Question: I am currently trying to graph a time series of a price spread and then add an abline with a regression. Currently this is just a AR(1) because I wanted to get the plot right before starting.
The data is from a .XLS
and is organized as such in OpenOffice
'''
Date - Price1 - Price 2 - NA.(Empty)
01.01.1982 - 1.56 - 2.53 -
[...]
'''
I am reading this as
'''
library(xlsx)
library(AER)
x<-read.xlsx("data.xlsx",1)
'''
then I fill the empty column like so
'''
x$NA.=(x$Price1-x$Price2)
'''
So I now have a table in memory that produces this head()
'''
Date Price1 Price2 NA.
1 1987-08-28 18.30 19.44 1.24
2 1987-08-31 18.65 19.75 1.12
'''
(there is an index column before Date, I don't really need it since I plot by date but its there)
I then do
'''
plot(x$Date,x$NA.)
'''
I get the correct plot. I have modified that plot command a bit to get correct grids, axis and dates and lines etc, but the problem I have also persists even with the simple plot version above, so the problem is not with my edits.
The problem is the following:
If I now try to plot a line
'''
abline(a=1,b=1,col="blue")
'''
It doesn't work. The command goes through, but it does not show a line. However:
'''
abline(a=1,b=0,col="blue")
'''
works as intended and shows a blue, horizontal line.
The problem I have is that I want to feed a regression object into the plot, for example like so
'''
SPRC=zoo(x$NA.,x$Date)
SPRC2=lag(SPRC, -1)
SPRC=SPRC[2:length(SPRC)]
LMO<-lm(SPRC ~ SPRC2)
abline(a=LMO$coefficients[2],b=LMO$coefficients[1],col="red")
'''
What I am trying to do is a simple AR to test things out. The regression works as intended, but the abline does not produce an output.
I also tried to do abline without variables - it works only if it b=0. I also tried instead to do a
'''
plot(SPRC)
'''
and then any kind of abline, but either none shows up or it becomes a vertical line (!). Only if b=0 it becomes a horizontal line.
I imagine this has to do with the data object or input, but I am really lost on why it does not work. I also tried an as.Date on the Date object, but that does not change anything. All other plot commands seem to work, like adding custom grids, par, locator texts, axis etc. The problem occurs if I start a clean R session and pretty much only enter the code above.
I also tried to switch around the regression variables, the a and b values, or the order of the plot variables. It still does not work
Can you imagine what might be the issue?
Edit:
I just checked the datatypes if typeof().
typeof x is "list", everything else is "double", even if I do a 'x$Date<-as.Date(x$Date,"%d.%m.%Y")'
Edit2:
I went ahead and saved the file as csv and read it with read.csv
then I did
'''
plot(x$Price1)
'''
and
'''
abline(a=40,b=1)
'''
All it does is produce a vertical(!) line that is slightly turned clockwise.
Is my R broken?

(I realize the scale is off for the price - the spread is around 0. But even with an a=40, the line is identical)
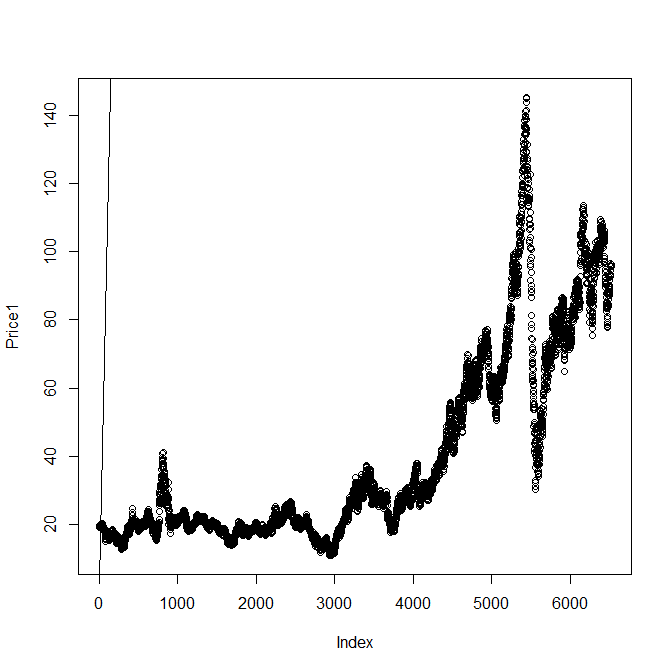
Answer: '''
x<- read.table(text="Date Price1 Price2 NA.
28.08.1987 18.30 19.44 1.24
31.08.1987 18.65 19.75 1.12", sep="", header=TRUE)
x$Date <- as.Date(x$Date, "%d.%m.%Y")
plot(x$Date, x$NA.)
'''

My locale settings are in french, so the x labels stands for Friday to Monday.
'''
# If we're trying to find the actual coordinates of some points on the plot
# here is what we find:
locator()
$x
[1] <PHONE>.<PHONE>.967
$y
[1] 1.182379 1.186610 1.182908
# The x axis is running from 6448 to 6451 and here is the reason:
x$Date # Here is your date vector
[1] "1987-08-28" "1987-08-31"
as.numeric(x$Date) # And here it is converted in numerics
[1] 6448 6451 # Hence the values found on the plot with locator.
# The default origin for dates is the first of January, 1970
# 6448 is the number of days from that date to the 28th of August 1987.
# But you can still use regression tools:
lm(NA.~Date, data=x)->lmx
abline(lmx) # YOu don't actually need to break your lm object into its coefficients, abline recognize lm objects.
'''

'''
# And the same works with package zoo
library(zoo)
x<- read.table(text="Date Price1 Price2 NA.
28.08.1987 18.30 19.44 1.24
31.08.1987 18.65 19.77 1.12
01.09.1987 18.65 19.75 1.10", sep="", header=TRUE)
x$Date <- as.Date(x$Date, "%d.%m.%Y")
SPRC<-zoo(x$NA.,x$Date)
SPRC2<-lag(SPRC, -1)
SPRC<-SPRC[2:length(SPRC)]
LMO<-lm(SPRC ~ SPRC2)
plot(SPRC)
abline(LMO)
'''